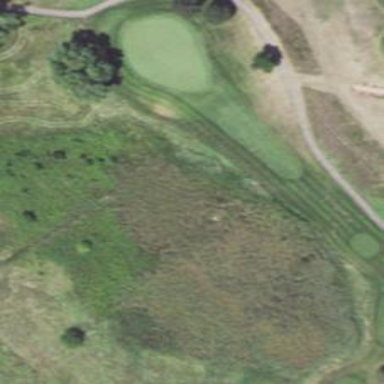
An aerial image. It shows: View of golf hole.